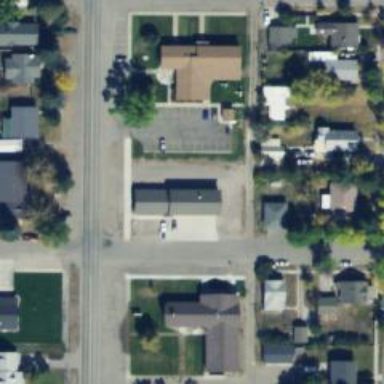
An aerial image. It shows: Alley classified as service road.